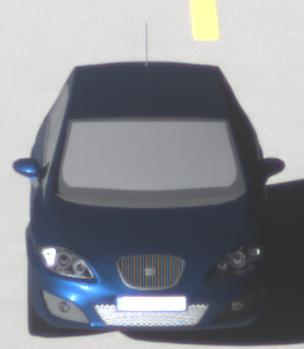
Make: SEAT
Model: Leon 1.4
Detailed model: Leon (1P)
Model produced from: 2009/04
Model produced until: 2010/08
Doors: 5
Color: blue
Road condition: dry road
Daytime: morning or afternoon
Contrast: high contrast